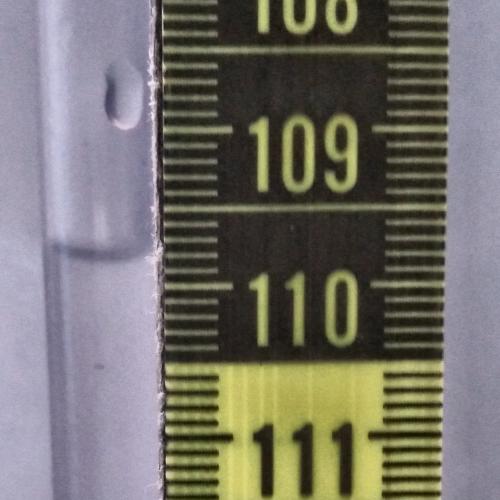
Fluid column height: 109.8 cm